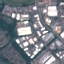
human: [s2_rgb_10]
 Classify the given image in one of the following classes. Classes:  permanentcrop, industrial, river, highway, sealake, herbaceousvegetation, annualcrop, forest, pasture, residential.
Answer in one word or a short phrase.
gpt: Industrial